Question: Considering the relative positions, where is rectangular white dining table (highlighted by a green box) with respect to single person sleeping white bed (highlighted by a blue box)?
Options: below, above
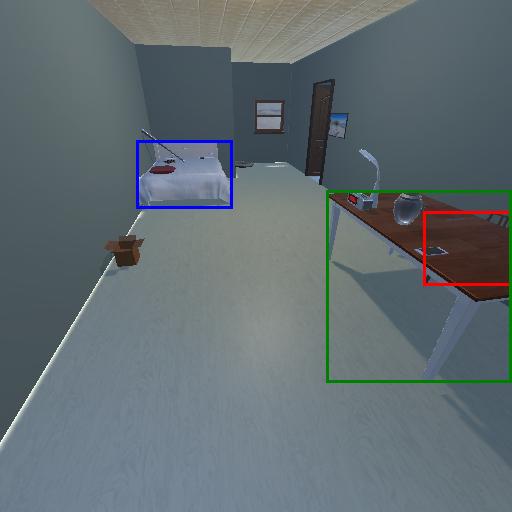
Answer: below